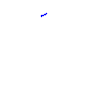
Particle: kaon